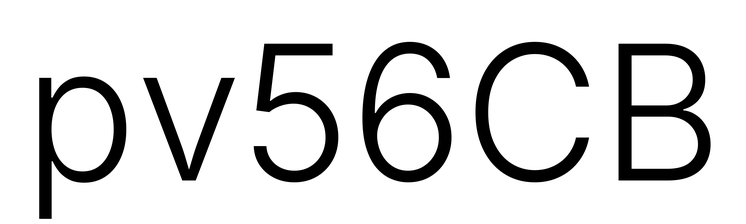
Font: Inter_Light